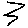
Label: zigzag